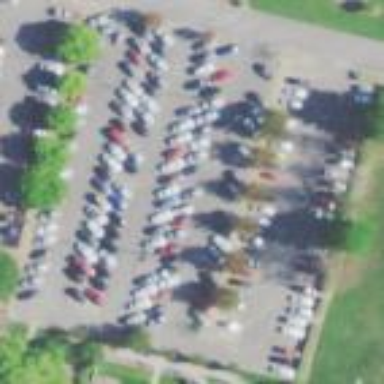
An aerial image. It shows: Parking area.